Question: I have a list (ExpandableListView), and every item of the list has a ToggleButton that shows/hides the child items when toggled (the child is always 1 and it's a sort of toolbar with two buttons). Thanks to <URL> to automatically close an open toolbar when opening another one.
So, I need to collapse the currently expanded toolbar when touching anything on the screen that is not its ToggleButton (I would need to collapse it even when clicking on one of the toolbar's buttons, as long as its own "onClick" is sent anyway).
here's an image of the app:

Here's the ExpandableListView:
'''
<ExpandableListView
android:id="@+id/normalList"
android:layout_width="match_parent"
android:layout_height="match_parent"
android:groupIndicator="@drawable/toggle_button_selector" >
</ExpandableListView>
'''
Here's the xml of the group item:
'''
<?xml version="1.0" encoding="utf-8"?>
<RelativeLayout xmlns:android="http://schemas.android.com/apk/res/android"
android:id="@+id/filesListDrawerLayout"
android:layout_width="match_parent"
android:layout_height="wrap_content"
android:layout_margin="2dp" >
<ImageView
android:id="@+id/img"
android:layout_width="48dp"
android:layout_height="48dp"
android:layout_alignParentLeft="true"
android:layout_alignParentTop="true"
android:layout_margin="2dp"
android:contentDescription="@string/icondescription" />
<TextView
android:id="@+id/text"
android:layout_width="wrap_content"
android:layout_height="29dp"
android:layout_alignTop="@+id/img"
android:layout_marginLeft="15dp"
android:layout_toRightOf="@+id/img"
android:gravity="center_vertical"
android:textAppearance="?android:attr/textAppearanceMedium" />
<TextView
android:id="@+id/counter"
android:layout_width="wrap_content"
android:layout_height="19dp"
android:layout_alignBottom="@+id/img"
android:layout_below="@+id/text"
android:layout_marginLeft="15dp"
android:layout_toRightOf="@+id/img"
android:gravity="center_vertical"
android:textAppearance="?android:attr/textAppearanceSmall" />
<ToggleButton
android:id="@+id/toggle"
android:layout_width="25dp"
android:layout_height="25dp"
android:layout_alignParentRight="true"
android:layout_below="@+id/text"
android:layout_marginRight="15dp"
android:background="@drawable/toggle_button_selector"
android:focusable="false"
android:focusableInTouchMode="false"
android:textColorLink="@android:color/transparent"
android:textOff=""
android:textOn="" />
'''
The child item:
'''
<?xml version="1.0" encoding="utf-8"?>
<LinearLayout xmlns:android="http://schemas.android.com/apk/res/android"
android:id="@+id/toolbar"
android:layout_width="match_parent"
android:layout_height="wrap_content" >
<TextView
android:id="@+id/details"
android:layout_width="0dp"
android:layout_height="57dip"
android:layout_weight="1"
android:clickable="true"
android:drawableTop="@drawable/ic_action_about"
android:drawablePadding="-12dp"
android:background="@drawable/toolbar_selector"
android:gravity="center"
android:text="@string/details" />
<TextView
android:id="@+id/send"
android:layout_width="0dp"
android:layout_height="57dip"
android:layout_weight="1"
android:clickable="true"
android:drawableTop="@drawable/ic_action_new_email"
android:drawablePadding="-12dp"
android:background="@drawable/toolbar_selector"
android:gravity="center"
android:text="@string/send" />
</LinearLayout>
'''
The relevant parts of the adapter:
'''
public class CustomList extends BaseExpandableListAdapter {
private final Activity context;
public final List<Item> names; //Item is a custom Object
private final Integer[] imageId;
private int lastExpandedGroupPosition;
public CustomList(Activity context, List<Item> names, Integer[] imageId) {
this.context = context;
this.names = names;
this.imageId = imageId;
}
public View getGroupView(final int position, boolean isExpanded, View convertView, ViewGroup parent) {
if (convertView == null) {
LayoutInflater infalInflater = (LayoutInflater) this.context.getSystemService(Context.LAYOUT_INFLATER_SERVICE);
convertView = infalInflater.inflate(R.layout.list_single, null);
}
TextView txtTitle = (TextView) convertView.findViewById(R.id.text);
TextView txtData = (TextView) convertView.findViewById(R.id.counter);
ImageView imageView = (ImageView) convertView.findViewById(R.id.img);
ToggleButton toggle = (ToggleButton) convertView.findViewById(R.id.toggle);
final ExpandableListView list = (ExpandableListView) parent.findViewById(R.id.normalList);
txtTitle.setText(names.get(position).getName());
txtData.setText(names.get(position).getData());
if(/*some conditions*/) {
imageView.setImageResource(imageId[0]);
toggle.setOnCheckedChangeListener(new OnCheckedChangeListener() {
public void onCheckedChanged(CompoundButton buttonView, boolean isChecked) {
if(isChecked) {
list.expandGroup(position, true);
} else {
list.collapseGroup(position);
}
}
});
} else if(/*other conditions*/) {
imageView.setImageResource(imageId[2]);
toggle.setVisibility(View.GONE);
} else {
imageView.setImageResource(imageId[1]);
toggle.setVisibility(View.GONE);
}
return convertView;
}
public View getChildView(int groupPosition, int childPosition,
boolean isLastChild, View convertView, ViewGroup parent) {
if (convertView == null) {
LayoutInflater inflater = (LayoutInflater) this.context.getSystemService(Context.LAYOUT_INFLATER_SERVICE);
convertView = inflater.inflate(R.layout.list_child, null);
}
TextView details = (TextView) convertView.findViewById(R.id.details);
TextView send = (TextView) convertView.findViewById(R.id.send);
details.setOnClickListener(new OnClickListener() {
public void onClick(View v) {
//do something
}
});
send.setOnClickListener(new OnClickListener() {
public void onClick(View v) {
//do something else
}
});
return convertView;
}
@Override
public void onGroupExpanded(int groupPosition) {
ToggleButton button = (ToggleButton) ((ExpandableListView) context
.findViewById(R.id.normalList)).getChildAt(lastExpandedGroupPosition)
.findViewById(R.id.toggle);
if(groupPosition != lastExpandedGroupPosition && button.isChecked()) {
button.performClick();
}
super.onGroupExpanded(groupPosition);
lastExpandedGroupPosition = groupPosition;
}
}
'''
And finally the important parts in the activity:
'''
lv = (ExpandableListView)findViewById(R.id.normalList);
lv.setGroupIndicator(null);
lv.setOnGroupClickListener(new OnGroupClickListener() {
public boolean onGroupClick(ExpandableListView parent, View v, int position, long id) {
//do some things
return true; //this tells the list that it mustn't show the child items
}
});
adapter = new CustomList(myActivity.this, list, icons);
lv.setAdapter(adapter);
'''
P.S.: The code to hide the open toolbars doesn't work properly, but I really can't understand why. But this is another story...
--- EDIT ---
About the P.S. above: <URL>.
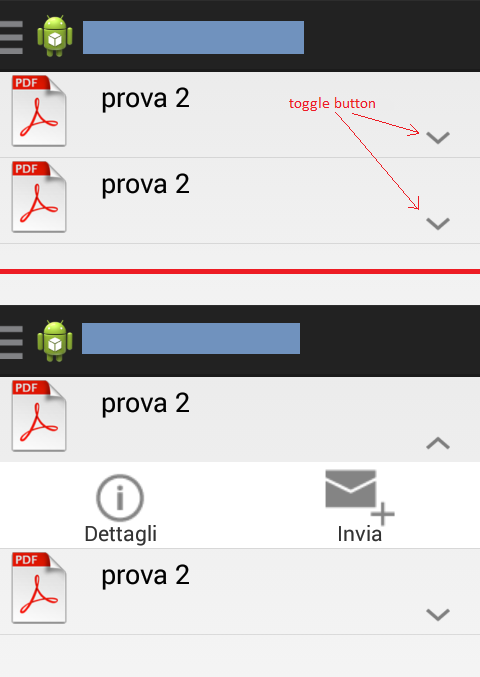
Answer: Ok I solved the problem.
Instead of toggling the buttons with "performClick()" or "setChecked" in some methods and managing the expand/collapse action in an OnCheckedChangedListener, I decided to store the status of the togglebuttons in an array, and to expand/collapse the child views in the "getGroupView" method depending on the state of the groupview's button, whose position in the array corresponds to the groupview's position in the list. To update the list, I call notifyDataSetChanged() on the adapter.
I added a FrameLayout around the ToggleButton to increase its clickable area.
Here's the code for clarity:
The relevant parts of the MainActivity:
'''
public class MainActivity extends ActionBarActivity {
protected void onCreate(Bundle savedInstanceState) {
super.onCreate(savedInstanceState);
setContentView(R.layout.activity_main);
.
.
.
ExpandableListView lv = (ExpandableListView) findViewById(R.id.normalList);
CustomList adapter = new CustomList(MainActivity.this, list /*the list of Items, declared elsewhere*/, lv);
lv.setAdapter(adapter);
DrawerLayout mDrawerLayout = (DrawerLayout) findViewById(R.id.filesListDrawerLayout);
lv.setOnGroupClickListener(new OnGroupClickListener() {
public boolean onGroupClick(ExpandableListView parent, View v, int position, long id) {
uncheckButtons(mDrawerLayout);
//do some unrelated stuff
return true;
}
});
}
public void uncheckButtons(ViewGroup vg) {
for(int i = 0; i < adapter.buttons.length; ++i)
adapter.buttons[i] = false;
adapter.lastChecked = -1;
adapter.notifyList();
}
'''
The relevant parts of the adapter:
'''
public class CustomList extends BaseExpandableListAdapter {
private final Activity context;
public final List<Item> names; //Item is a custom Object
public boolean[] buttons;
public int lastChecked;
private final Integer[] imageId = new Integer[] { R.drawable.image1, R.drawable.image1, R.drawable.image3 };
private ExpandableListView list;
public CustomList(Activity context, List<Item> names, boolean forUpload, ExpandableListView list) {
this.context = context;
this.names = names;
this.list = list;
this.buttons = new boolean[names.size()];
this.lastChecked = -1;
}
private static class GroupHolder {
TextView txtTitle;
TextView txtData;
ImageView imageView;
ToggleButton toggle;
FrameLayout frame;
}
public View getGroupView(final int position, boolean isExpanded, View convertView, ViewGroup parent) {
GroupHolder holder;
if (convertView == null) {
LayoutInflater inflater = (LayoutInflater) context.getSystemService(Context.LAYOUT_INFLATER_SERVICE);
convertView = inflater.inflate(R.layout.list_single, null);
holder.txtTitle = (TextView) convertView.findViewById(R.id.text);
holder.txtData = (TextView) convertView.findViewById(R.id.counter);
holder.imageView = (ImageView) convertView.findViewById(R.id.img);
holder.toggle = (ToggleButton) convertView.findViewById(R.id.toggle);
holder.frame = (FrameLayout) convertView.findViewById(R.id.frame);
convertView.setTag(holder);
} else {
holder = (GroupHolder) convertView.getTag();
}
txtTitle.setText(names.get(position).getName());
txtData.setText(names.get(position).getData());
if(/*some conditions*/) {
imageView.setImageResource(imageId[0]);
holder.frame.setOnTouchListener(new OnTouchListener() {
public boolean onTouch(View v, MotionEvent event) {
if(event.getAction() == MotionEvent.ACTION_UP) {
if(lastChecked != -1) {//if there's a checked button
buttons[lastChecked] = !buttons[lastChecked];//uncheck it
if(position == lastChecked)//if I clicked on the last checked button
lastChecked = -1;//there's no checked button
else {
buttons[position] = !buttons[position];//check the button
lastChecked = position;//and set it as the last checked one
}
notifyList();
}
return false;
}
});
holder.toggle.setChecked(buttons[position]);
if(holder.toggle.isChecked()) {
if(Build.VERSION.SDK_INT <= Build.VERSION_CODES.HONEYCOMB_MR2)
list.expandGroup(position);
else
list.expandGroup(position, true);
} else {
list.collapseGroup(position);
}
} else if(/*other conditions*/) {
//do other stuff with the views that don't interest us
}
return convertView;
}
private static class ChildHolder {
TextView details;
TextView send;
TextView other;
}
public View getChildView(final int groupPosition, int childPosition,
boolean isLastChild, View convertView, ViewGroup parent) {
ChildHolder holder;
if (convertView == null) {
LayoutInflater inflater = (LayoutInflater) context.getSystemService(Context.LAYOUT_INFLATER_SERVICE);
convertView = inflater.inflate(R.layout.list_child, null);
holder = new ChildHolder();
holder.details = (TextView) convertView.findViewById(R.id.details);
holder.send = (TextView) convertView.findViewById(R.id.send);
holder.other = (TextView) convertView.findViewById(R.id.other);
} else {
holder = (ChildHolder) convertView.getTag();
}
//maybe I could manage the listeners more nicely and without redundance...
holder.details.setOnClickListener(new OnClickListener() {
public void onClick(View v) {
buttons[lastChecked] = !buttons[lastChecked];//uncheck the only checked button (it always exists at this point)
lastChecked = -1;//there's no checked button
notifyList();
//call a certain method in the main activity...
}
});
holder.send.setOnClickListener(new OnClickListener() {
public void onClick(View v) {
buttons[lastChecked] = !buttons[lastChecked];//uncheck the only checked button (it always exists at this point)
lastChecked = -1;//there's no checked button
notifyList();
//call a certain method in the main activity...
}
});
holder.other.setOnClickListener(new OnClickListener() {
public void onClick(View v) {
buttons[lastChecked] = !buttons[lastChecked];//uncheck the only checked button (it always exists at this point)
lastChecked = -1;//there's no checked button
notifyList();
//call a certain method in the main activity...
}
});
return convertView;
}
public void notifyList() {
this.notifyDataSetChanged();
}
//I don't need OnGroupExpanded anymore
'''
The ExpandableListView:
'''
<ExpandableListView
android:id="@+id/normalList"
android:layout_width="match_parent"
android:layout_height="match_parent"
android:choiceMode="singleChoice"
android:groupIndicator="@drawable/toggle_button_selector" >
</ExpandableListView>
'''
The xml of the group item:
'''
<?xml version="1.0" encoding="utf-8"?>
<RelativeLayout xmlns:android="http://schemas.android.com/apk/res/android"
android:id="@+id/filesListDrawerLayout"
android:layout_width="match_parent"
android:layout_height="wrap_content"
android:layout_margin="2dp" >
<ImageView
android:id="@+id/img"
android:layout_width="48dp"
android:layout_height="48dp"
android:layout_alignParentLeft="true"
android:layout_alignParentTop="true"
android:layout_marginLeft="10dp"
android:layout_marginRight="2dp"
android:layout_marginTop="2dp"
android:layout_marginBottom="2dp"
android:contentDescription="@string/icondescription" />
<TextView
android:id="@+id/text"
android:layout_width="wrap_content"
android:layout_height="29dp"
android:layout_alignTop="@+id/img"
android:layout_marginLeft="15dp"
android:layout_toRightOf="@+id/img"
android:gravity="center_vertical"
android:textAppearance="?android:attr/textAppearanceMedium"
android:textColor="@color/black" />
<TextView
android:id="@+id/counter"
android:layout_width="wrap_content"
android:layout_height="19dp"
android:layout_alignBottom="@+id/img"
android:layout_below="@+id/text"
android:layout_marginLeft="15dp"
android:layout_toRightOf="@+id/img"
android:gravity="center_vertical"
android:textAppearance="?android:attr/textAppearanceSmall"
android:textColor="@color/black" />
<FrameLayout
android:id="@+id/frame"
android:layout_width="wrap_content"
android:layout_height="wrap_content"
android:layout_alignParentRight="true"
android:layout_below="@+id/text"
android:layout_marginTop="-15dp"
android:clickable="true"
android:paddingTop="10dp"
android:paddingRight="15dp"
android:paddingLeft="10dp" >
<ToggleButton
android:id="@+id/toggle"
android:layout_width="25dp"
android:layout_height="25dp"
android:background="@drawable/toggle_button_selector"
android:clickable="false"
android:duplicateParentState="true"
android:focusable="false"
android:focusableInTouchMode="false"
android:textColorLink="@android:color/transparent"
android:textOff=""
android:textOn="" />
</FrameLayout>
</RelativeLayout>
'''
The xml of the child item:
'''
<?xml version="1.0" encoding="utf-8"?>
<LinearLayout xmlns:android="http://schemas.android.com/apk/res/android"
android:id="@+id/toolbar"
android:layout_width="match_parent"
android:layout_height="wrap_content" >
<TextView
android:id="@+id/details"
android:layout_width="0dp"
android:layout_height="57dip"
android:layout_weight="1"
android:clickable="true"
android:drawableTop="@drawable/ic_action_about"
android:drawablePadding="-12dp"
android:background="@drawable/toolbar_selector"
android:gravity="center"
android:text="@string/details" />
<TextView
android:id="@+id/send"
android:layout_width="0dp"
android:layout_height="57dip"
android:layout_weight="1"
android:clickable="true"
android:drawableTop="@drawable/ic_action_new_email"
android:drawablePadding="-12dp"
android:background="@drawable/toolbar_selector"
android:gravity="center"
android:text="@string/send" />
<!-- this one is new -->
<TextView
android:id="@+id/other"
android:layout_width="0dp"
android:layout_height="57dip"
android:layout_weight="1"
android:background="@drawable/toolbar_selector"
android:clickable="true"
android:drawablePadding="-12dp"
android:drawableTop="@drawable/ic_action_other"
android:gravity="center"
android:text="@string/other" />
</LinearLayout>
'''
There. I'm happy now.